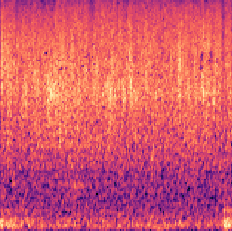
Sound class: Rain